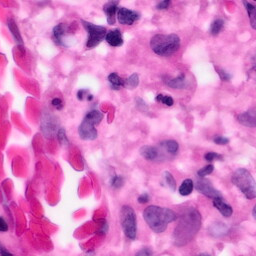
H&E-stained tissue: Pancreatic